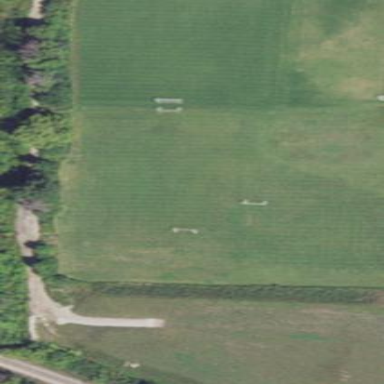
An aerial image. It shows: Soccer pitch for leisureland activities.